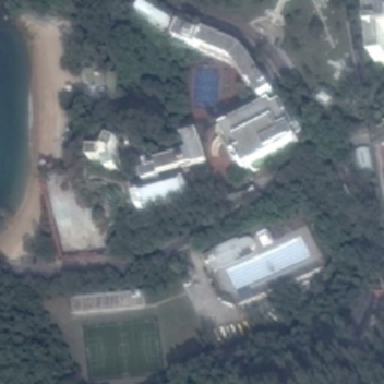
There are many green trees around the football field and basketball court in the school .